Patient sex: M
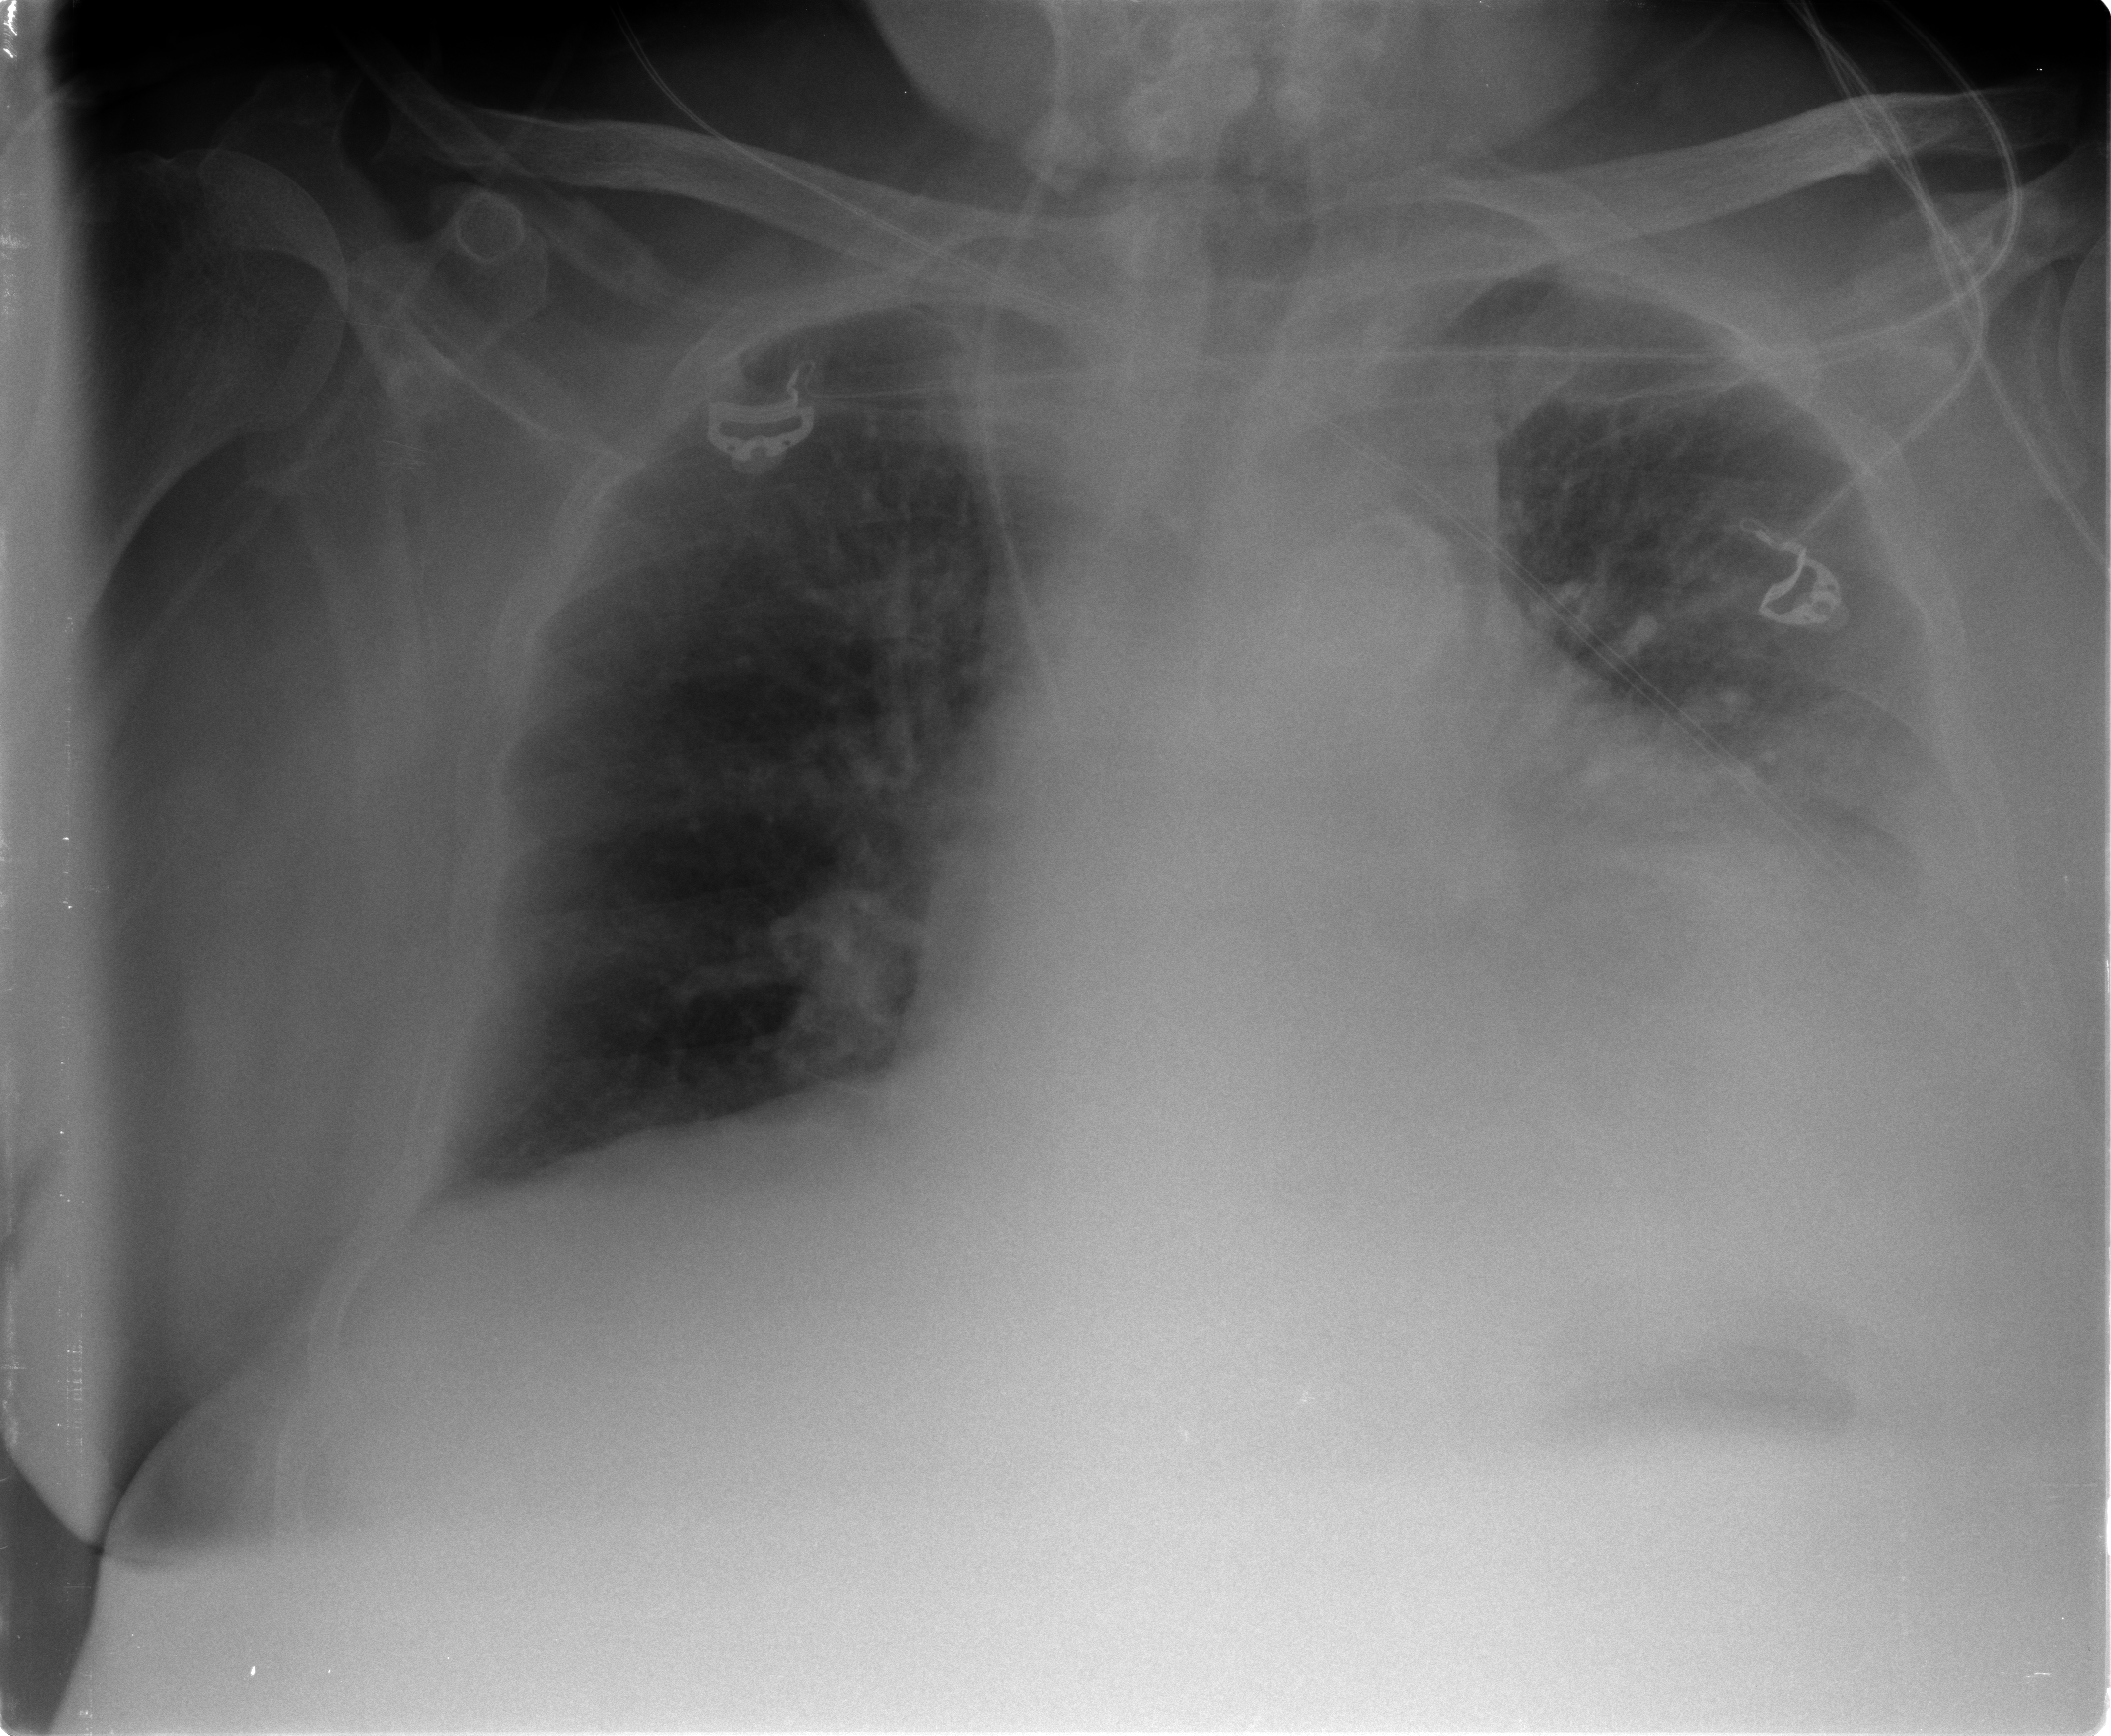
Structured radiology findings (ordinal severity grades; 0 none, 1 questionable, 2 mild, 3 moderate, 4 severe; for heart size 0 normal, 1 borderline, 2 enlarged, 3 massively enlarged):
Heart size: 3
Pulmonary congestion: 2
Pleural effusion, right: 0
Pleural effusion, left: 3
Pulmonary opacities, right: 0
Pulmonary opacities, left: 0
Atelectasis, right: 2
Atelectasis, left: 2